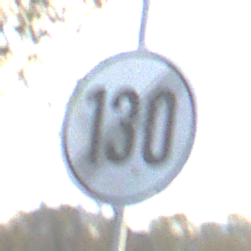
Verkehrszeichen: EndeGeschwindigkeit130
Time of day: MorningAfternoon
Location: Outdoor (Suburban)
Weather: PartlyCloudy
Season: NotSpecified
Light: Natural